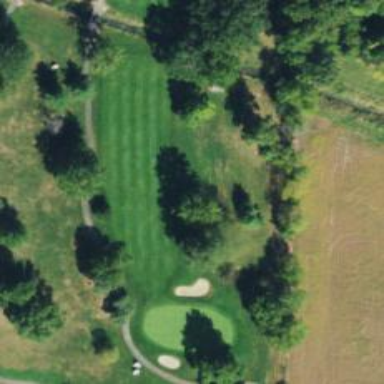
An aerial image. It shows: Golf hole.